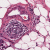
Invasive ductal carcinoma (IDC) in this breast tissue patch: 1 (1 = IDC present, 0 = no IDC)